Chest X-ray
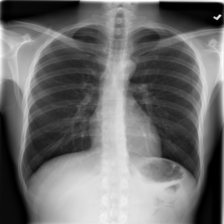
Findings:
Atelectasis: negative
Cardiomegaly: negative
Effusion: negative
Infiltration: negative
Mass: negative
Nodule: negative
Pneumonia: negative
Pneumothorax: negative
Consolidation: negative
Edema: negative
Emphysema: negative
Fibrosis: negative
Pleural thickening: negative
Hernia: negative